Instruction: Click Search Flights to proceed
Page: home
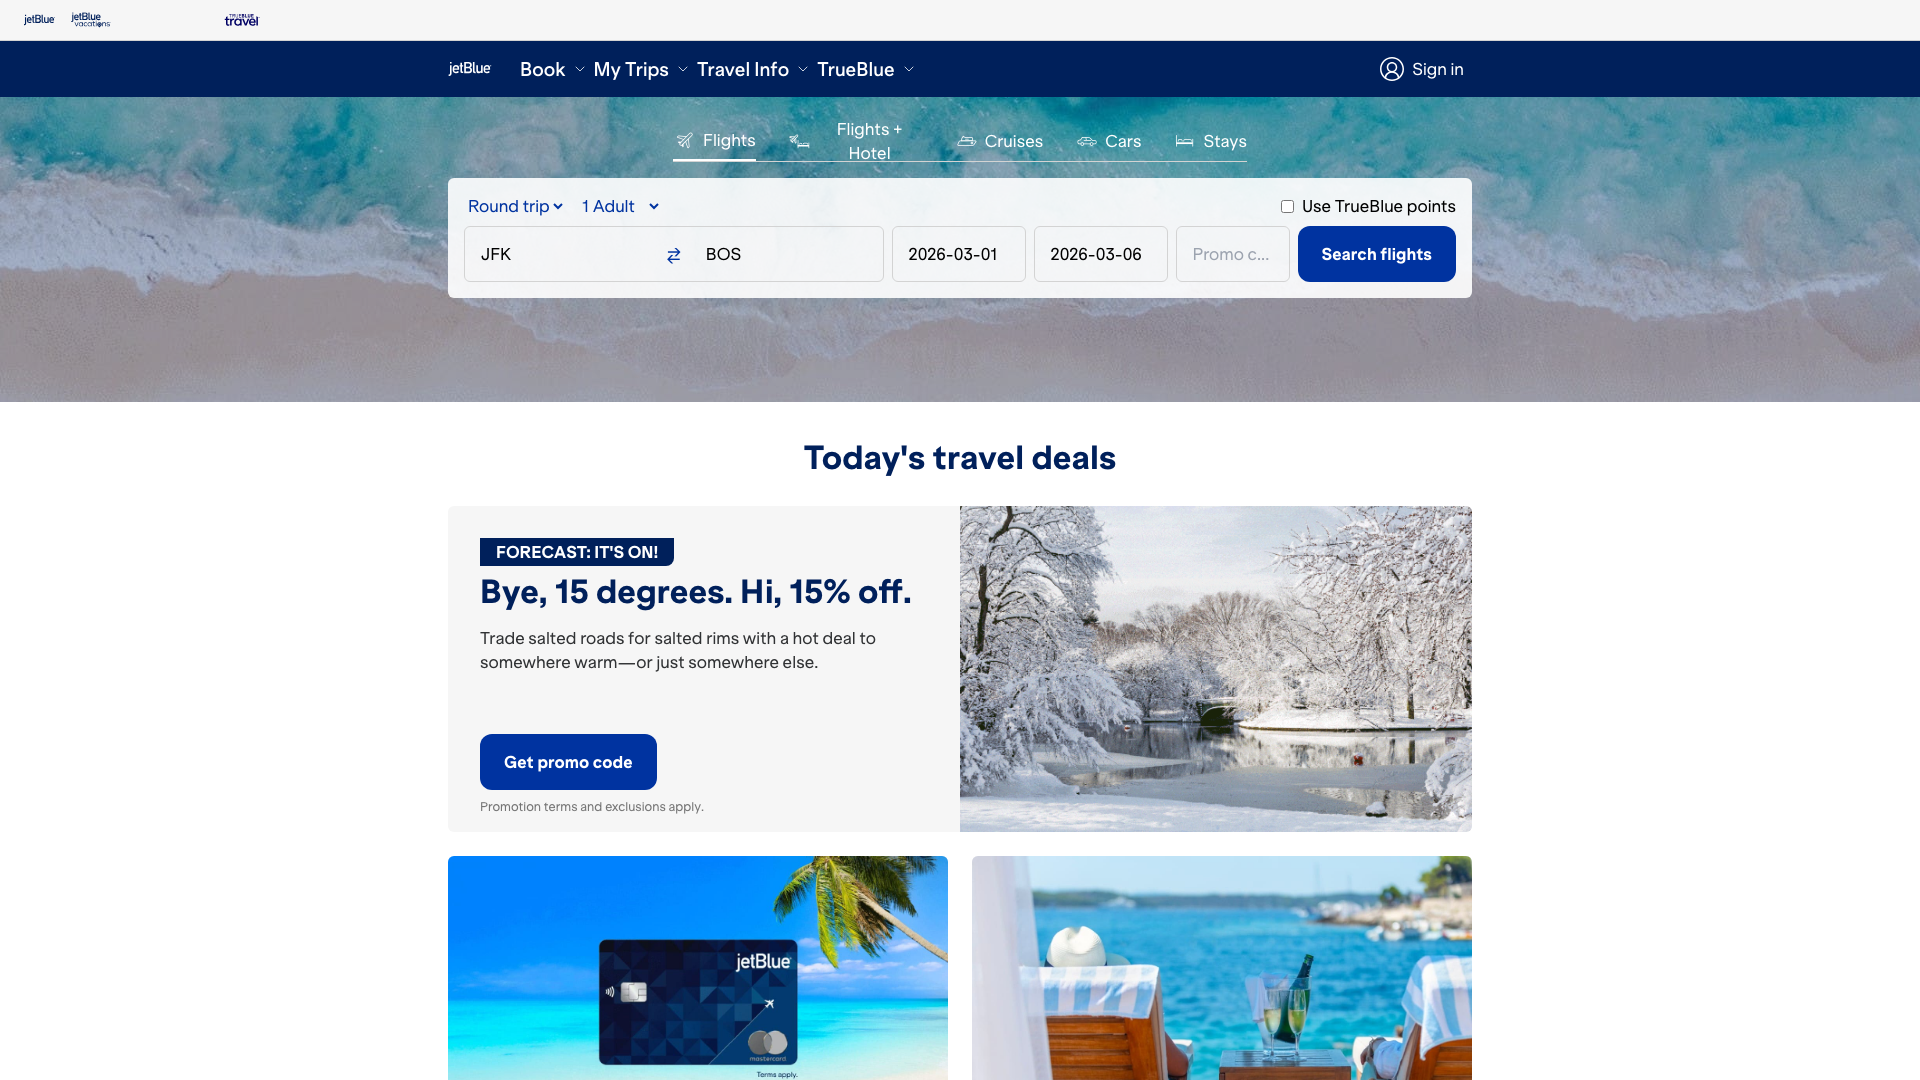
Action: click